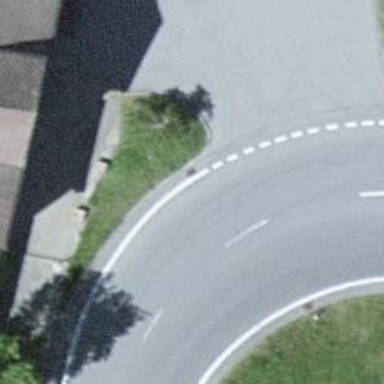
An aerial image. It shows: Primary road with asphalt surface.